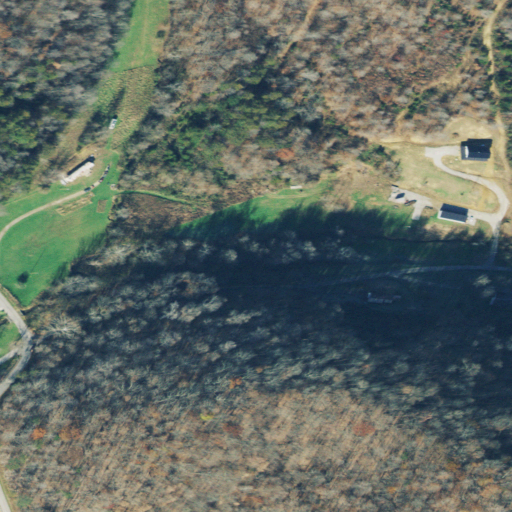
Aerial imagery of valley in Ohio named Tick Hollow containing deciduous forest, pasture, open development, grassland, mixed forest, evergreen forest, and low intensity development